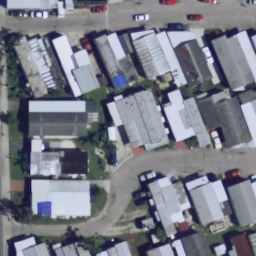
Label: residential